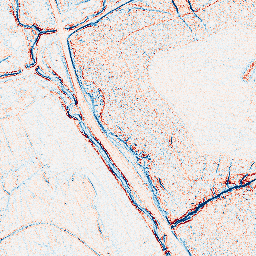
Category: edge_preserving
Decomposition family: anisotropic_diffusion
Decomposition parameters: iterations: 5
kappa: 30
gamma: 0.05
Upsampling method: regularized
Upsampling parameters: scale: 4
lambda_reg: 0.01
Upsampling scale: 4